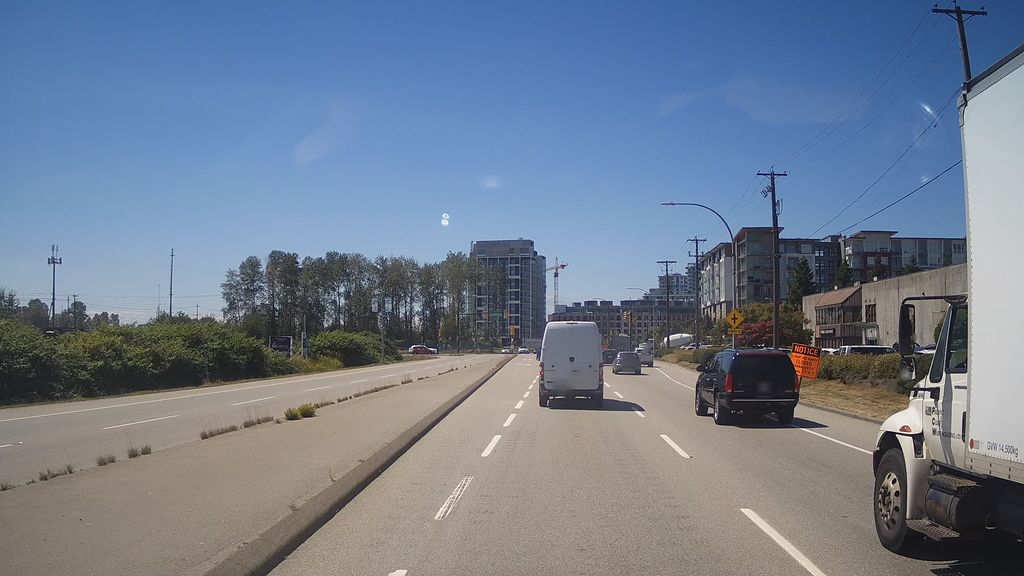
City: vancouver